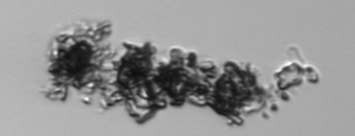
Label: Thalassiosira_TAG_external_detritus